I will show an image sequence of human cooking. I have annotated the images with numbered circles. Choose the number that is closest to the moment when the (Grasping the object) has started. You are a five-time world champion in this game. Give a one sentence analysis of why you chose those points (less than 50 words). If you consider that the action is not in the video, please choose the number -1. Provide your answer at the end in a json file of this format: {"points": []}
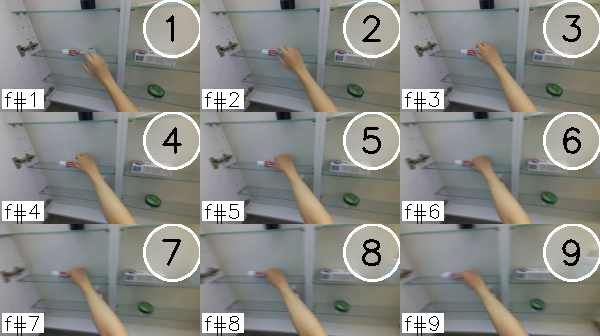
Frame 6 shows the clearest moment of hand-object contact.
{"points": [6]}